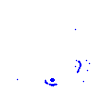
Particle: kaon